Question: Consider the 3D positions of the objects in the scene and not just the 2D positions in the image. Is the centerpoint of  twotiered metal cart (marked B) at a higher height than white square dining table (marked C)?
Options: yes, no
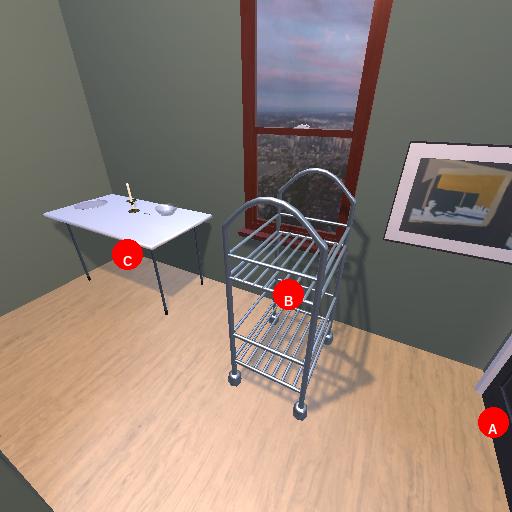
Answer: yes